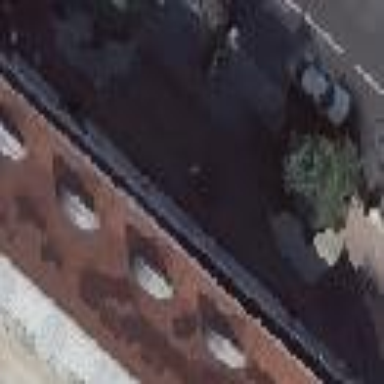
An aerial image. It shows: View of roof of building.